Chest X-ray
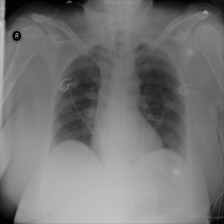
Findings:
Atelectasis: negative
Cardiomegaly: negative
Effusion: negative
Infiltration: negative
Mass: negative
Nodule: negative
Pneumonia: negative
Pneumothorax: negative
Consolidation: negative
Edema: negative
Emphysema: negative
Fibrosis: negative
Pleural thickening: negative
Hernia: negative